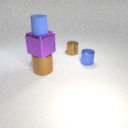
small blue rubber cylinder above large purple metal cube